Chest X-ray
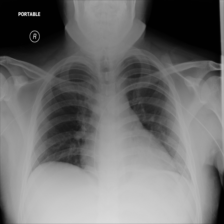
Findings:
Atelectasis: negative
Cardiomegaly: negative
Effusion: negative
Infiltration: negative
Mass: negative
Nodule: negative
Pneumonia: negative
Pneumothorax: negative
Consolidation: negative
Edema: negative
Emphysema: negative
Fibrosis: negative
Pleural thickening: negative
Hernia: negative